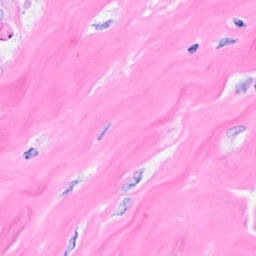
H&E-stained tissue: Breast